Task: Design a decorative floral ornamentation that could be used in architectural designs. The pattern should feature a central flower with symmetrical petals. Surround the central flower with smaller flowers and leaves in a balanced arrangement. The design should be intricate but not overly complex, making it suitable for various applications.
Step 1248:
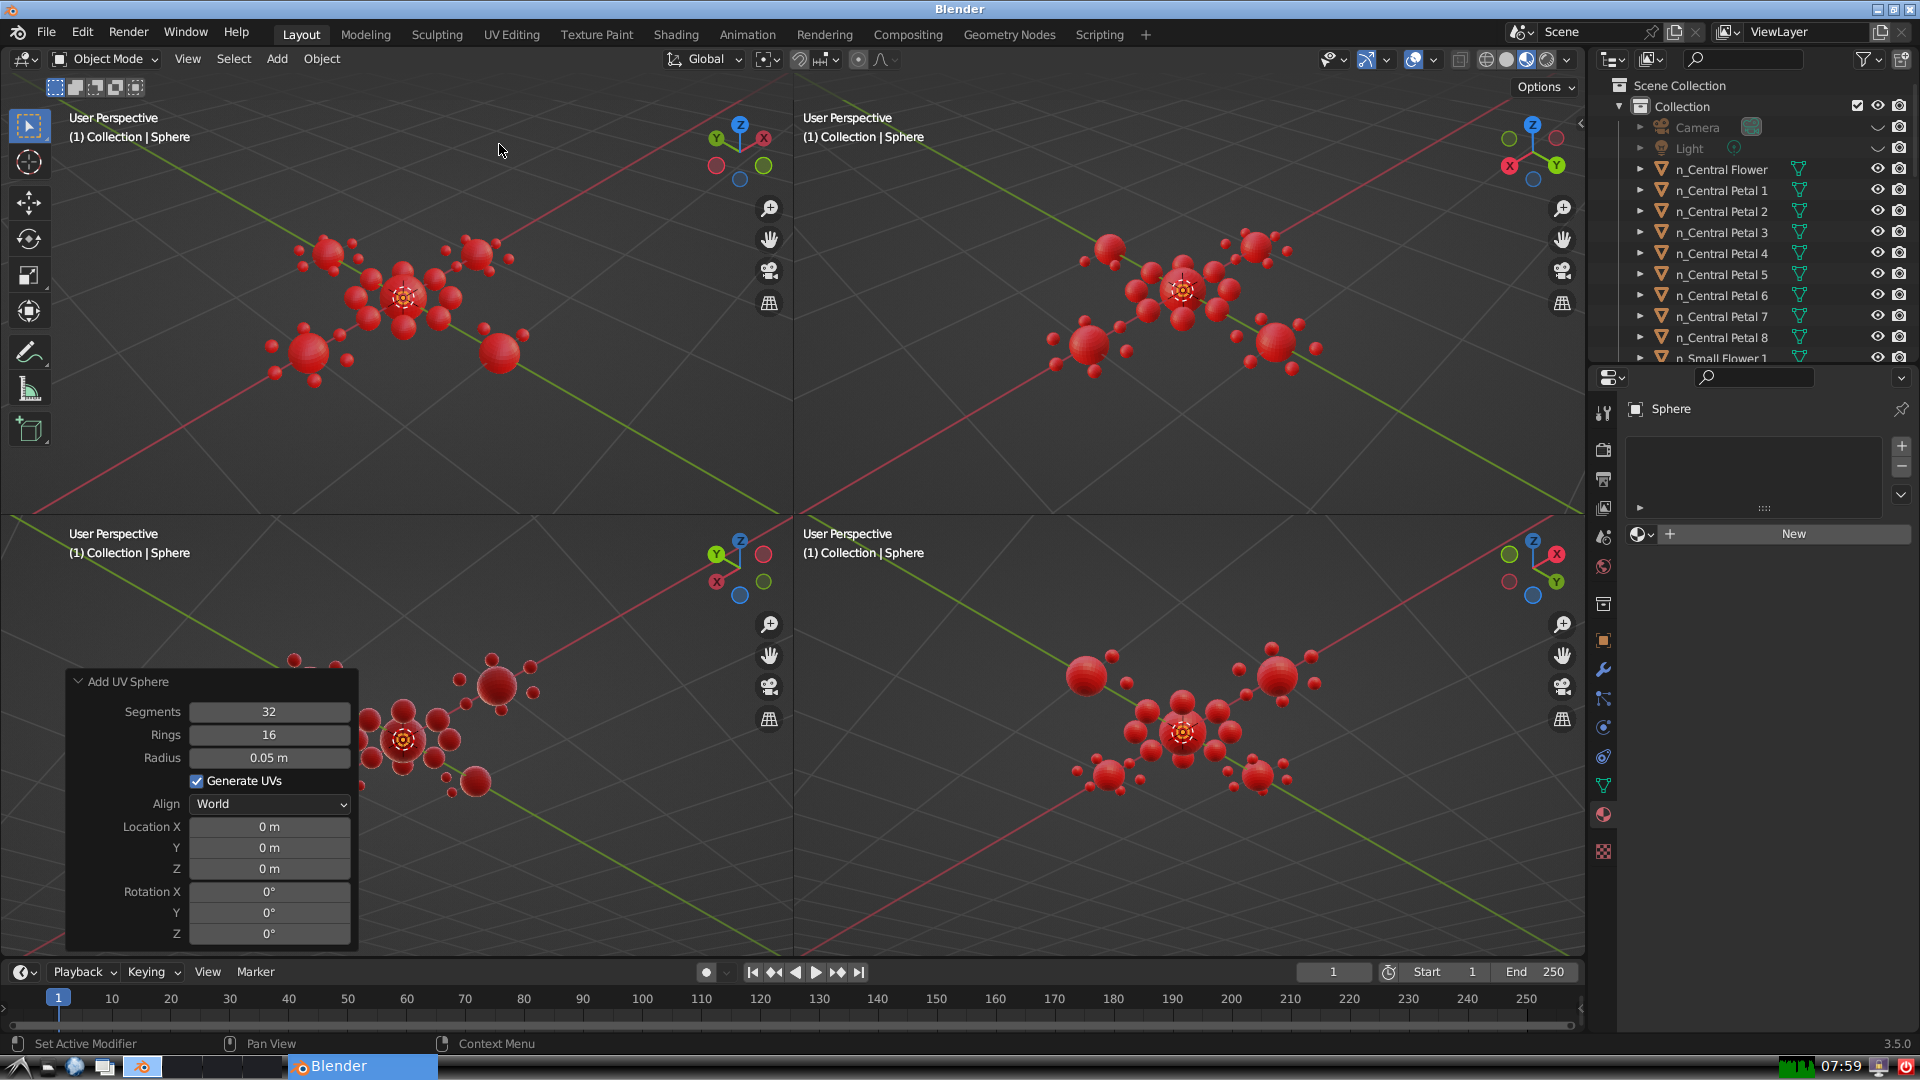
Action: {"mouse_move": [270, 758]}